Question: Currently I am looking for efficient (means made by someone else) way to represent JS objects inside HTML page. Ideally I should provide arbitrary object and library should make dropdown or popup with all properties of that object that can be selected and viewed as well. Final goal is to make object representation as close to modern JS debugger interface as possible.
In case if I didn't get my point accross I want to find libarary that would allow to represent object on web page as on picture below.

So I would like to ask if any of you know a libarary that can help me to do this.
Update: I found that firebug-lite-debug.js has similar functionality but such approach requires unknown amount of work to extract code I need
Upadate: I ended up using json-formatter-js. It is able to render any js object and do it in lasy way so only expanded part of object is taken into account. Therefore gigantic things as window can be displayed.
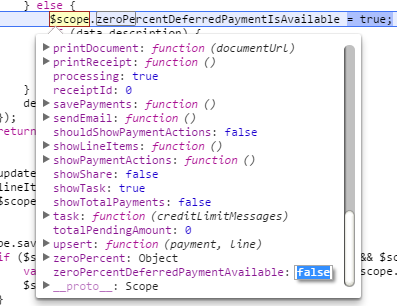
Answer: It sounds like you just want a pre-made widget that will display an object as HTML?
I'd probably start with something like <URL>
It spits out a mostly clean HTML string with basic formatting. You could use that directly in your page, or add some additional styles to help match the style of your page. You can <URL> to see if it'll meet your needs.
(RunKit is a nice way to try out packages like this, so you can see what the output looks like without having to install them.)